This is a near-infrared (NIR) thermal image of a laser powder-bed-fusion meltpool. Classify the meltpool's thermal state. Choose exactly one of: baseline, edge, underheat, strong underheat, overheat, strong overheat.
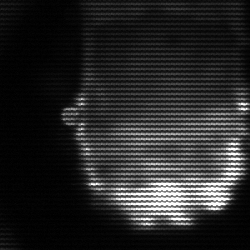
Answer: baseline